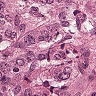
Metastatic tissue present: yes